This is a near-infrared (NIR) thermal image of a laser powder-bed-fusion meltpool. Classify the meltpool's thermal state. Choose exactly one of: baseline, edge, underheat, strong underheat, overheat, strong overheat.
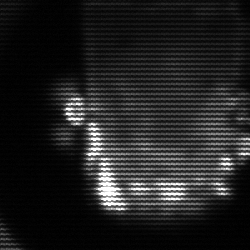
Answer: baseline